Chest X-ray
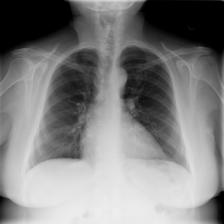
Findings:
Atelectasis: negative
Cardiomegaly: negative
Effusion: negative
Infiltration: negative
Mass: negative
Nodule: negative
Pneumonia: negative
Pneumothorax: negative
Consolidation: negative
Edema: negative
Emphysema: negative
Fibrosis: negative
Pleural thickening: negative
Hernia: negative